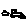
Label: car